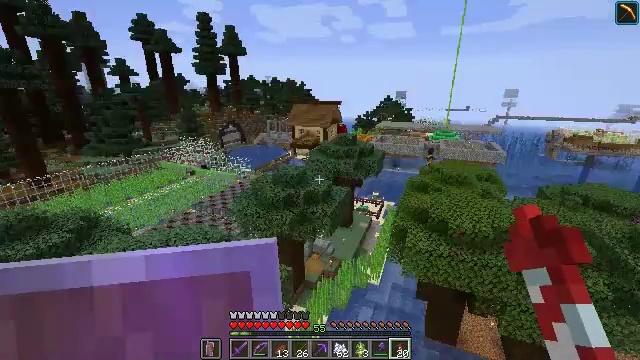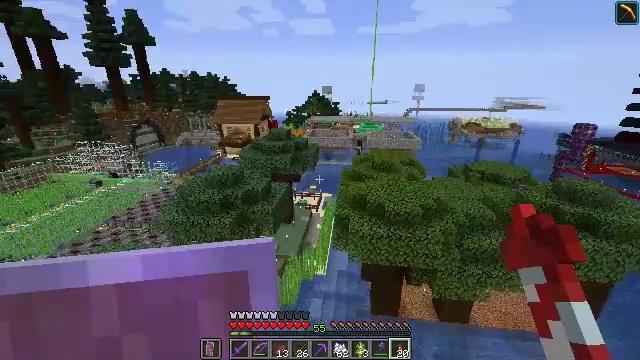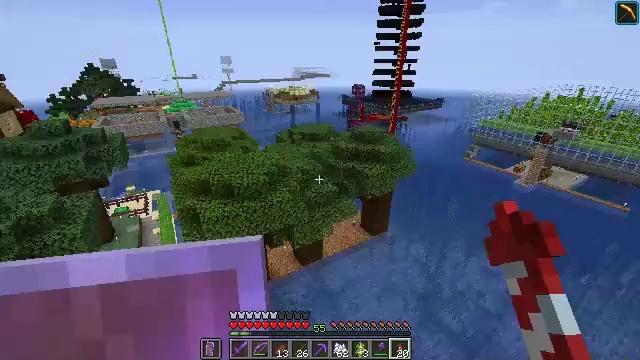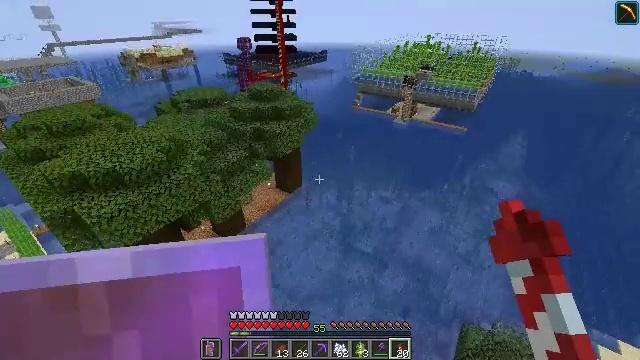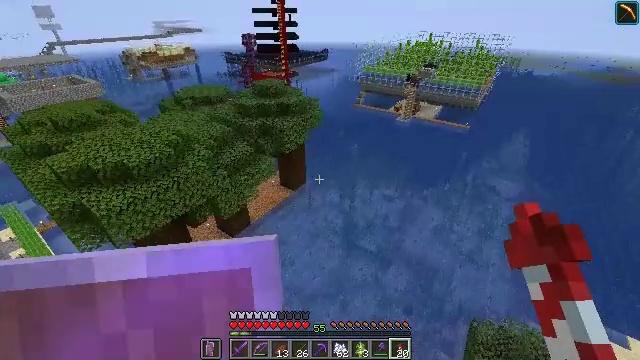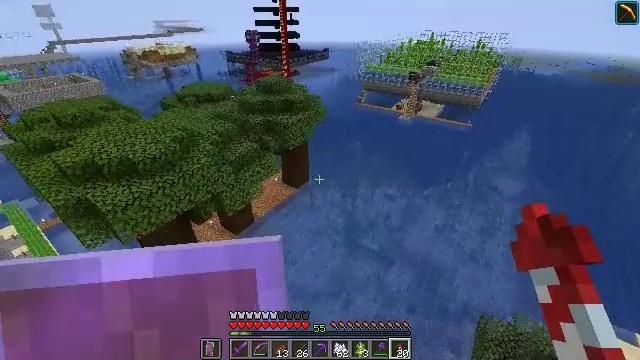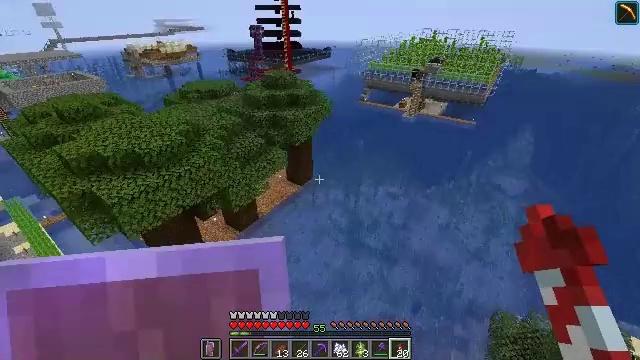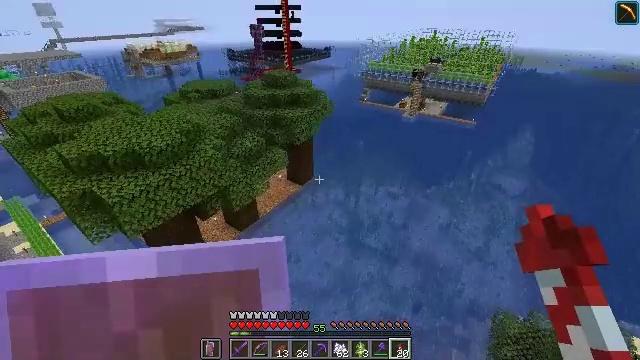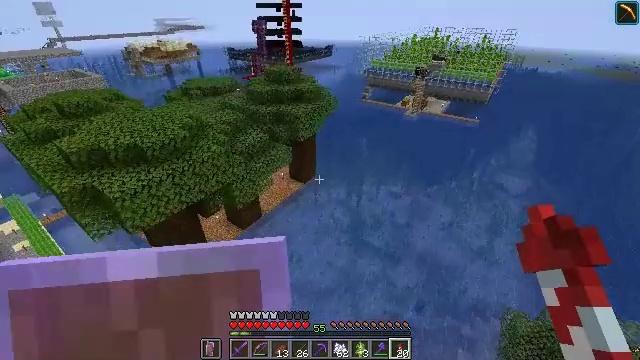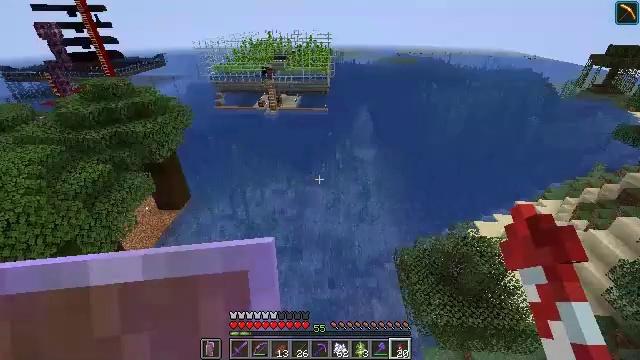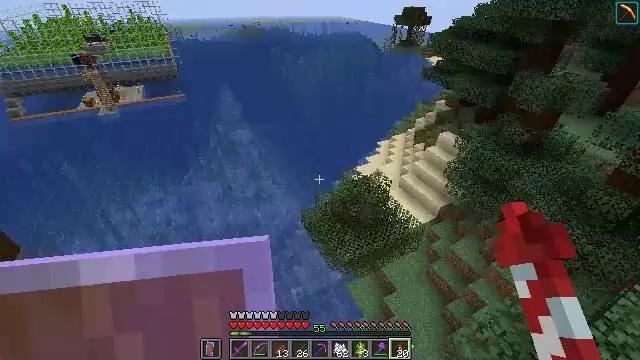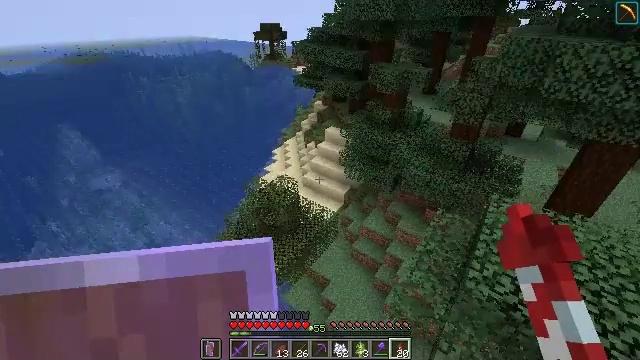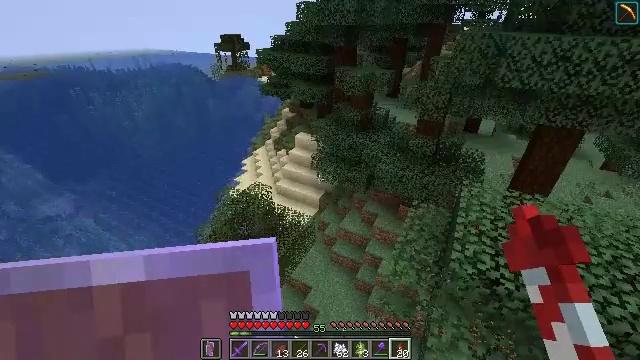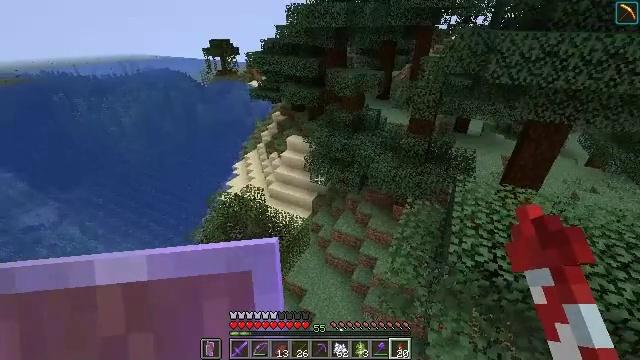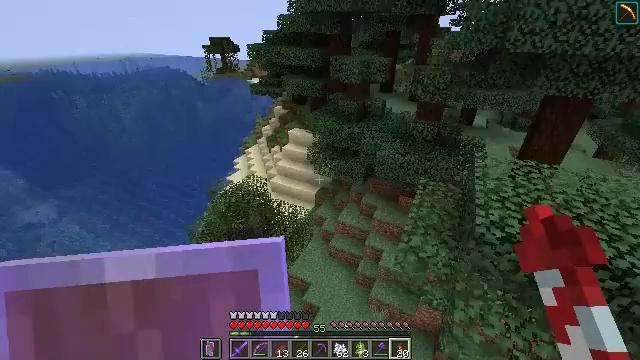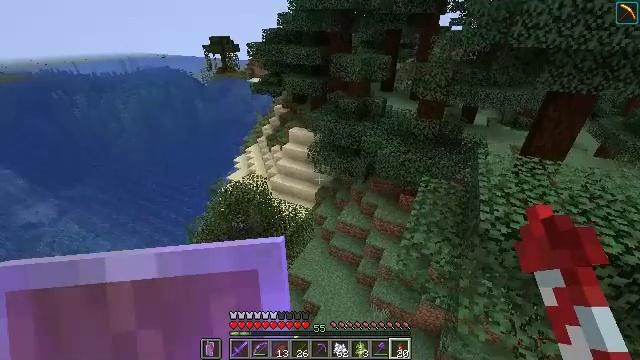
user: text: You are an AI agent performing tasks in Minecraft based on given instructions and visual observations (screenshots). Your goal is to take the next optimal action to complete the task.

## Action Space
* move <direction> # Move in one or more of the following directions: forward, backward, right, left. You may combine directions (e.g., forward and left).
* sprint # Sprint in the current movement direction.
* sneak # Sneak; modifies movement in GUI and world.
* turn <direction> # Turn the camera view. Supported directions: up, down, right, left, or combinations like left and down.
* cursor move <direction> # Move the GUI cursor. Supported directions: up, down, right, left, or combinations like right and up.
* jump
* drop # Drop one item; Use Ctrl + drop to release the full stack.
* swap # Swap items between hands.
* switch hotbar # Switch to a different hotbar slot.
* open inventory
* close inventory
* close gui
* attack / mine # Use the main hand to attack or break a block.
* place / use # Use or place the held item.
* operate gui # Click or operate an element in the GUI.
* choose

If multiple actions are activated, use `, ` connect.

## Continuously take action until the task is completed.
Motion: motion action
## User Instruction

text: Harvest birch logs from birch trees.
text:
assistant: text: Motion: turn right
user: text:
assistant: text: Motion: turn right and down
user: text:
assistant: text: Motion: turn right and down
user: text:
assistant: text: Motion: no_op
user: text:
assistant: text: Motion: no_op
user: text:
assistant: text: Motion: no_op
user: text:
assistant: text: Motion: no_op
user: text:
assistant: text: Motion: no_op
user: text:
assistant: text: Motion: turn right
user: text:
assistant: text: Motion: turn right and down
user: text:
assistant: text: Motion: turn right and up
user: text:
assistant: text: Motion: turn right and up
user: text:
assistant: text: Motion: turn right
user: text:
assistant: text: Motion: no_op
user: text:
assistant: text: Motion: no_op
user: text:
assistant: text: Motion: no_op
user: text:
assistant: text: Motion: no_op
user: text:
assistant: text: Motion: no_op
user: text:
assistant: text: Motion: no_op
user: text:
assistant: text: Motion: no_op
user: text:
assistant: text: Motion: no_op
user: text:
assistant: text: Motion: no_op
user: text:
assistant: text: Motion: no_op
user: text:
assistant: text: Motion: no_op
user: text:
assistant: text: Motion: no_op
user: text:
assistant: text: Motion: turn right
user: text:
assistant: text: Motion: turn right
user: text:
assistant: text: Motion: turn right
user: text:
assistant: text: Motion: turn right and down
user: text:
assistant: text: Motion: turn right and down